Interaction volume radius: 10 \u00c5
Interaction volume height: 25 \u00c5
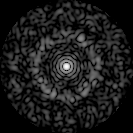
Disorder parameter: 0.8305